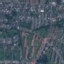
Land use / land cover class: Residential